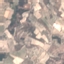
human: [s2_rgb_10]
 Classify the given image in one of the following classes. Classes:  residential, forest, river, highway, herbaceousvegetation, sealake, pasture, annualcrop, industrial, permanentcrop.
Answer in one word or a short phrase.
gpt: PermanentCrop